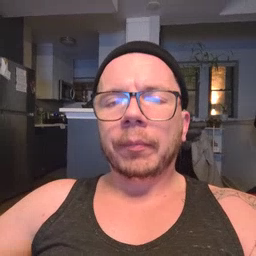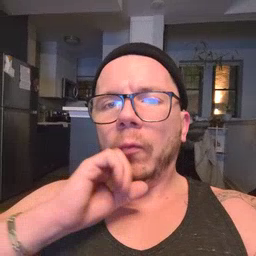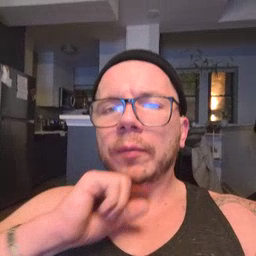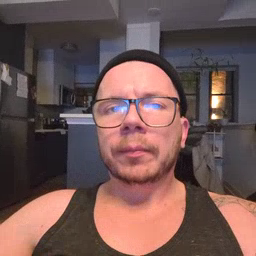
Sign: orange